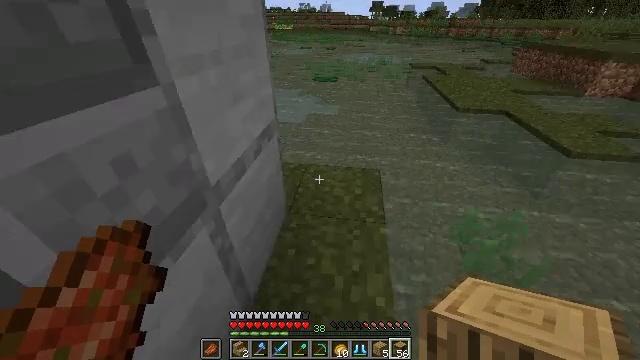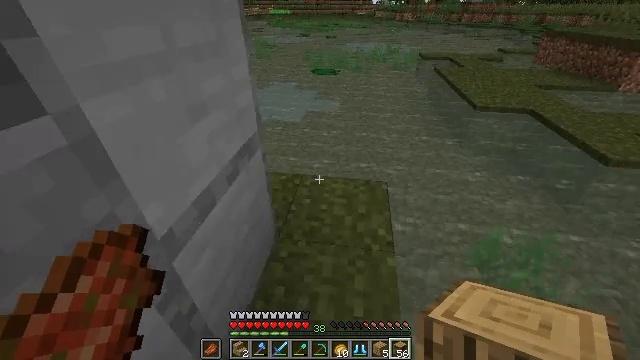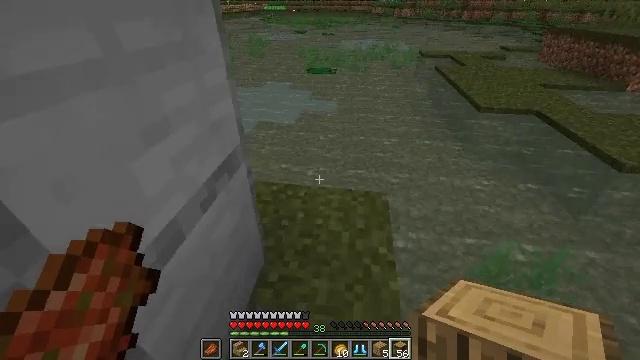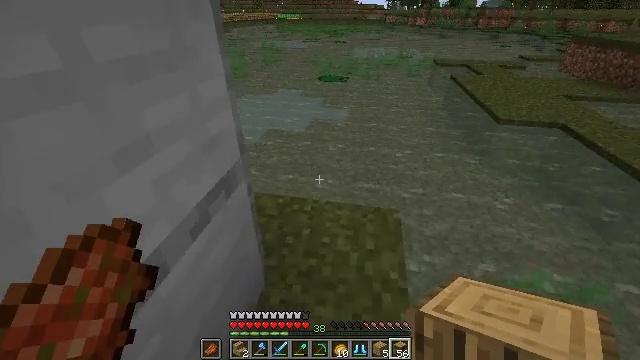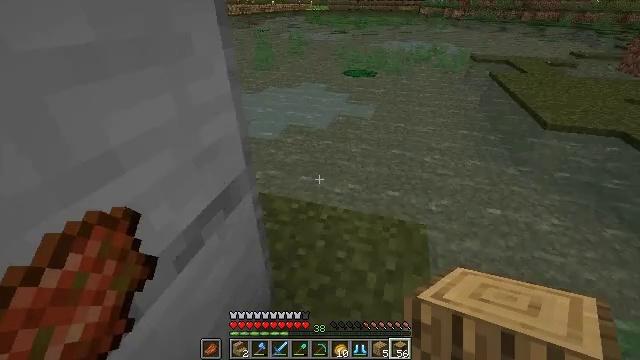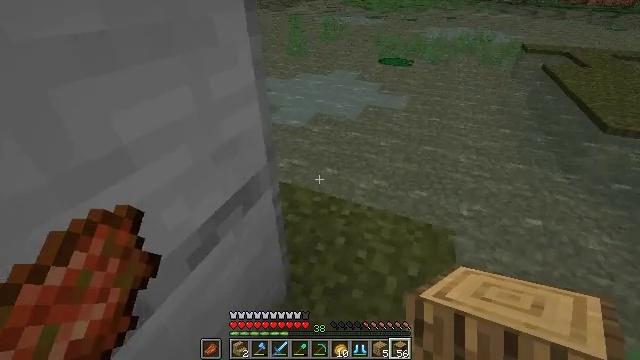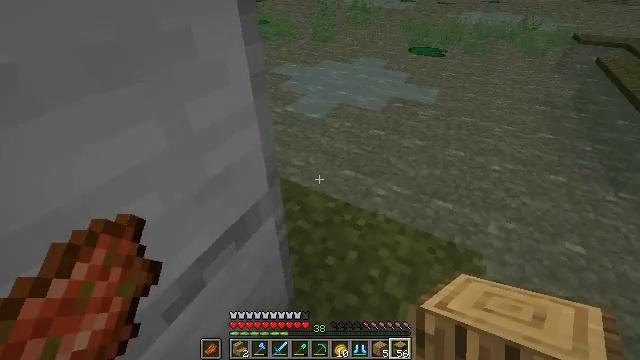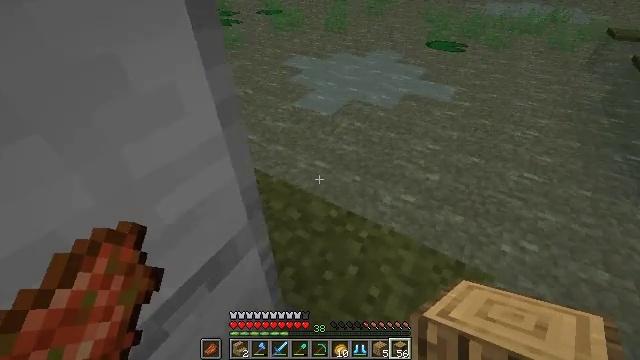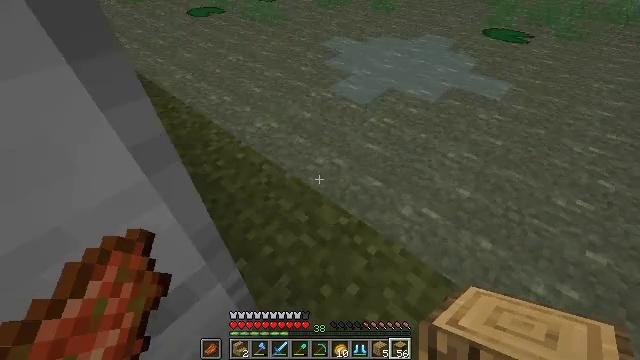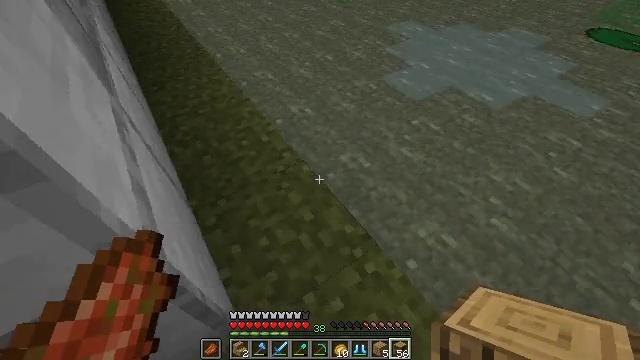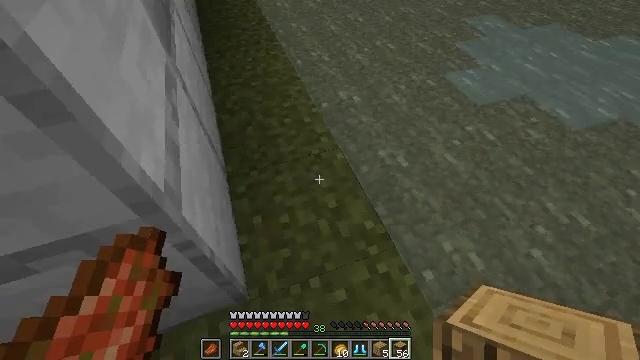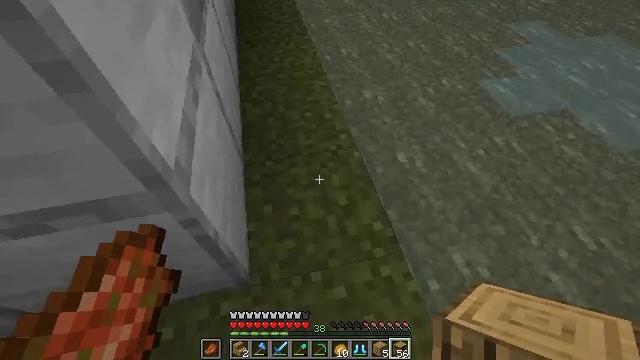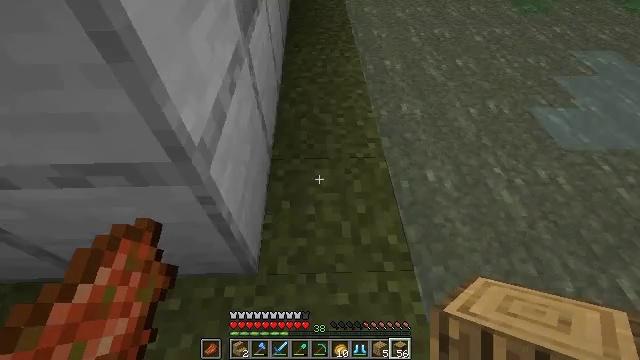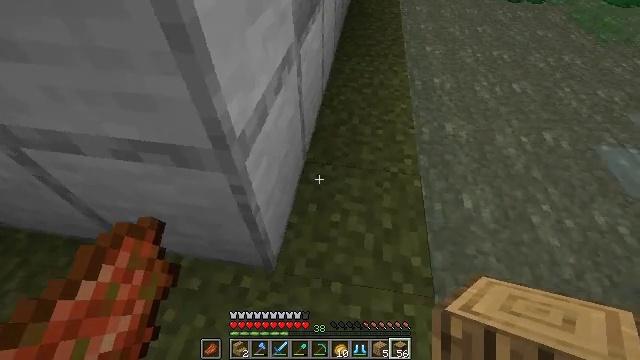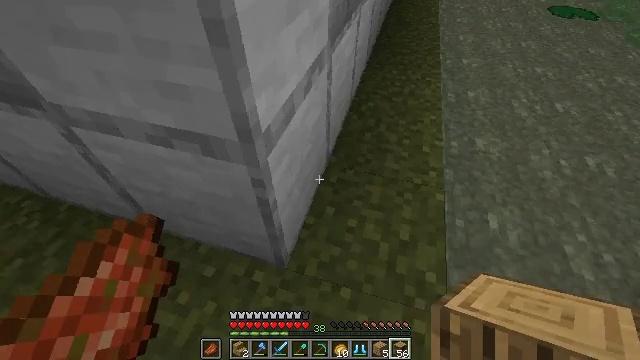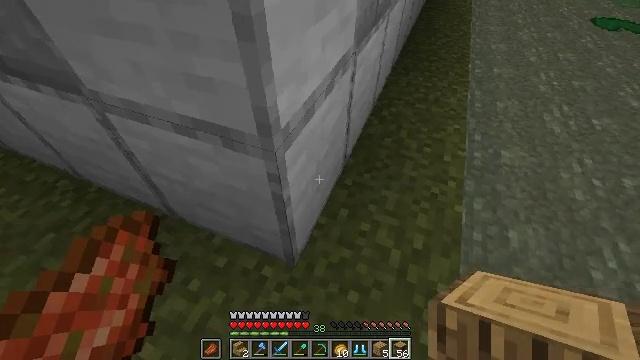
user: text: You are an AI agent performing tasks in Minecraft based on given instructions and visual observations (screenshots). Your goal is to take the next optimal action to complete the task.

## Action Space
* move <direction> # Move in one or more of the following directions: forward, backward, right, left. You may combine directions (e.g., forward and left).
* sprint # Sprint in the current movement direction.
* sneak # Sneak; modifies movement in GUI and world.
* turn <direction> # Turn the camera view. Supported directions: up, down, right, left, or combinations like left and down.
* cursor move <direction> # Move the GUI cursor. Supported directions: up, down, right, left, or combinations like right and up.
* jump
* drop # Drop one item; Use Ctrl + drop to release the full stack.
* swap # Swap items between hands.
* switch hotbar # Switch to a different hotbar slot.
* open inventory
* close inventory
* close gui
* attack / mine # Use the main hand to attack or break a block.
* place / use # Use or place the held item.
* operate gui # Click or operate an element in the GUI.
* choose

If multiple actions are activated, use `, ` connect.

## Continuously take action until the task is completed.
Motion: motion action
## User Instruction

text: Break the smooth stone to collect it.
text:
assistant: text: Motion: no_op
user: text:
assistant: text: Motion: move forward
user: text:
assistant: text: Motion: move forward, turn left and up
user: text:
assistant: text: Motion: move forward, turn left and down
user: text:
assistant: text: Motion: move forward, turn left and down
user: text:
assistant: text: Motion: move forward and move right, turn left and down
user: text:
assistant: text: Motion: move forward and move right, turn left and down
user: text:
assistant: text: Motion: move forward and move right, turn left and down
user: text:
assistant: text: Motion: move right, turn left and down
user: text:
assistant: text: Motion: turn left and down
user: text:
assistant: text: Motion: turn left
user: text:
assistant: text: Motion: turn left and up
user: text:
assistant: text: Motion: turn left and up
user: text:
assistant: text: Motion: turn left and up
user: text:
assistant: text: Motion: turn left
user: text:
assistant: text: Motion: turn left
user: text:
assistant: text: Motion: turn left
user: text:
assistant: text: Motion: no_op
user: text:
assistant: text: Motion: no_op
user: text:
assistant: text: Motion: turn left
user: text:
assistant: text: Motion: no_op
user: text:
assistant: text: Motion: no_op
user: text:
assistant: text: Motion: no_op
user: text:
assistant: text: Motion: no_op
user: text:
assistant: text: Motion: no_op
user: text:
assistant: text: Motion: no_op
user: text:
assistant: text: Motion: no_op
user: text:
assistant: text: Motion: no_op
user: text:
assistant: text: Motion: no_op
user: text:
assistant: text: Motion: no_op